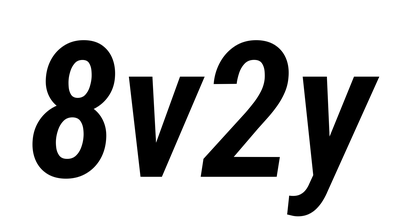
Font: Roboto-Italic_Condensed_SemiBold_Italic